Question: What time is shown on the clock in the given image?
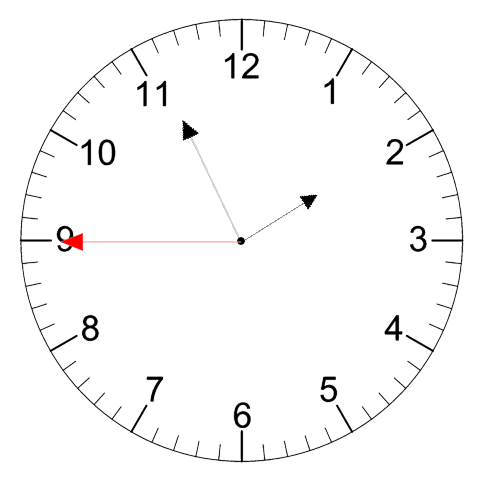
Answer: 01:55:45